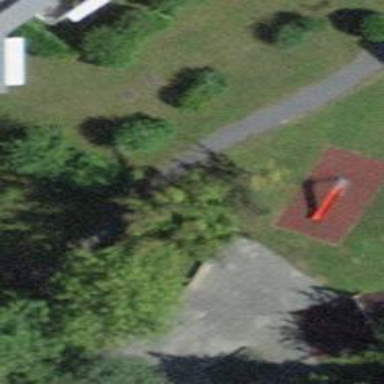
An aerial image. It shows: Playground area for leisure land.